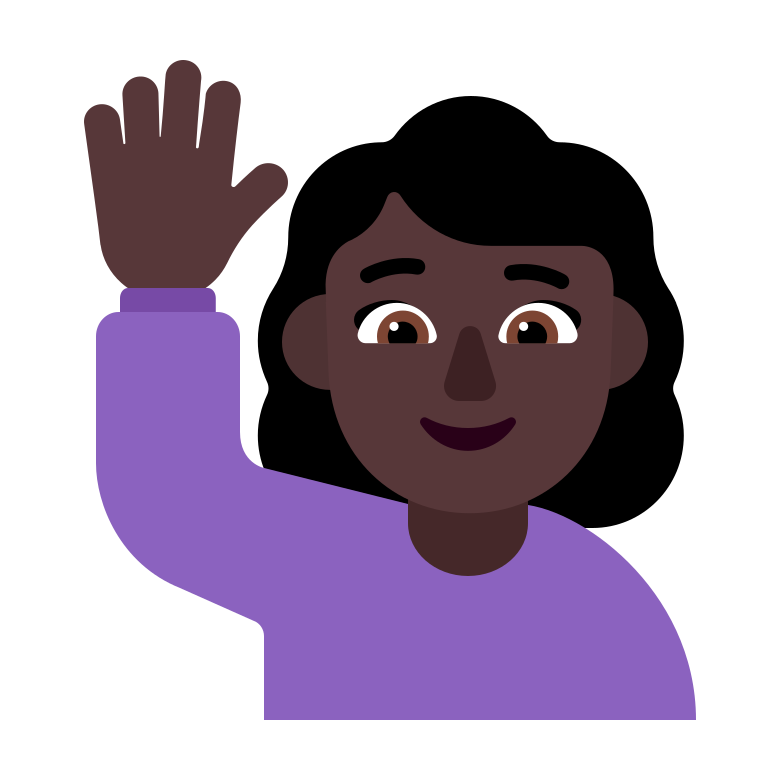
woman raising hand flat dark